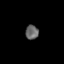
Tissue: skin
Cell type: Fibroblasts
Senescence score: 0.8031
Nuclear area (px): 183
Mean DAPI intensity: 101.53